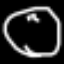
Label: clock